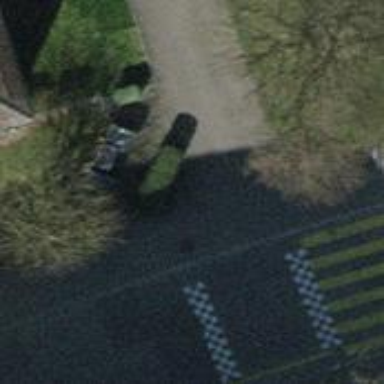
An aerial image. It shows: Unmarked crossing with traffic calming table on the road.